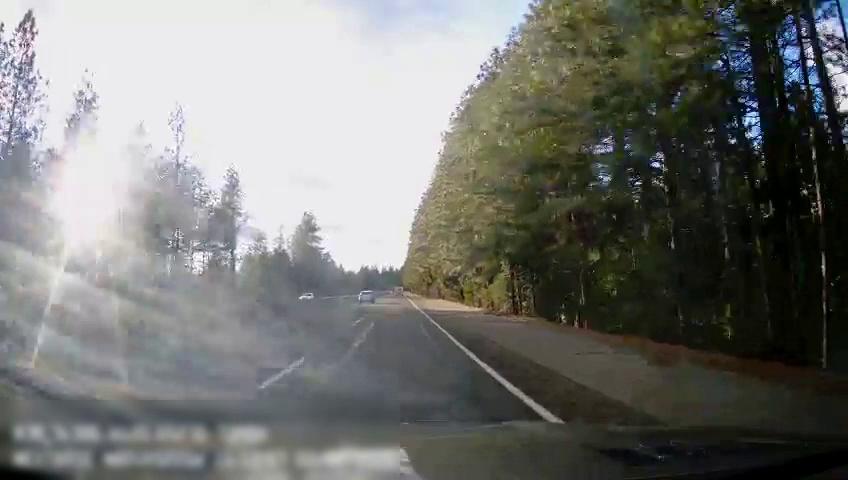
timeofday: Day
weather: Sunny
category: Drivable Space
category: Vehicles | Van
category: Vehicles | Car
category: Vehicles | Car
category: Lanes | Alternate Lane
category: Lanes | Current Lane
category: Lanes | Alternate Lane